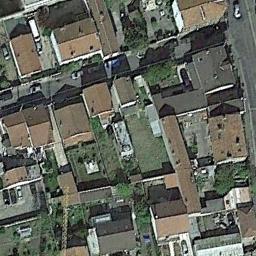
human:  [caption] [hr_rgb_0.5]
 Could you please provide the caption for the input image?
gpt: A dense residential area has a lot of greenery and lots of houses of the same style .

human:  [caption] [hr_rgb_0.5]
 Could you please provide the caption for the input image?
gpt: There are many roads and neatly arranged houses and trees and large lawns in densely populated areas .

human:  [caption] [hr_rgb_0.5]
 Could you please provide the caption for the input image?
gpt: The houses in the residential area are next to each other .

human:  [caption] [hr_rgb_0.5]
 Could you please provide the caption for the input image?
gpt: The dense residential is next to the road with some cars .

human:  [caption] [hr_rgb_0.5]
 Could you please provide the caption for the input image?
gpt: There are brown and black buildings on dense residential area .